Aerial crown-view tile of a tropical tree (Barro Colorado Island, Panama), acquired 20240611:
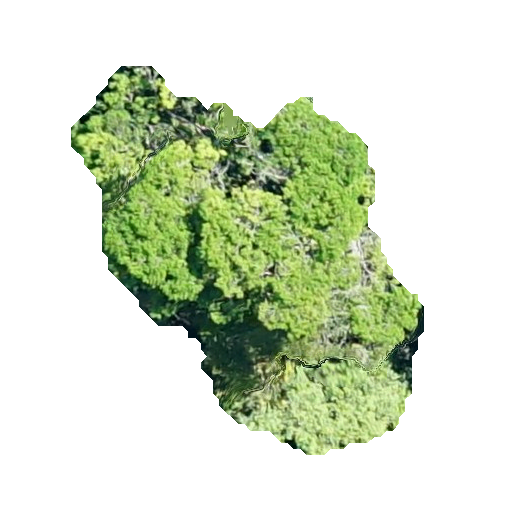
Species: Astronium graveolens
GBIF accepted scientific name: Astronium graveolens
Crown area: 131.108 m²